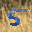
Label: 5